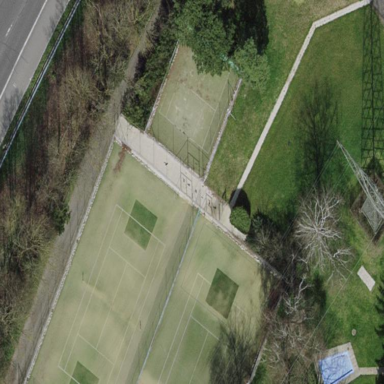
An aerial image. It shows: Tennis court on pitch designated for leisure land.